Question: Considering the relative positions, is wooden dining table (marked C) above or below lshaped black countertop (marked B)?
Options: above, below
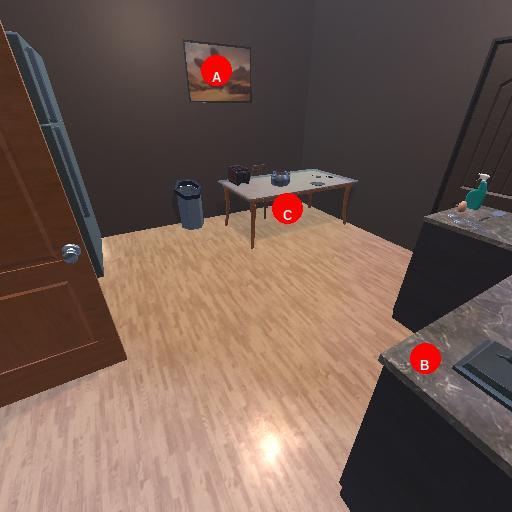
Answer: above